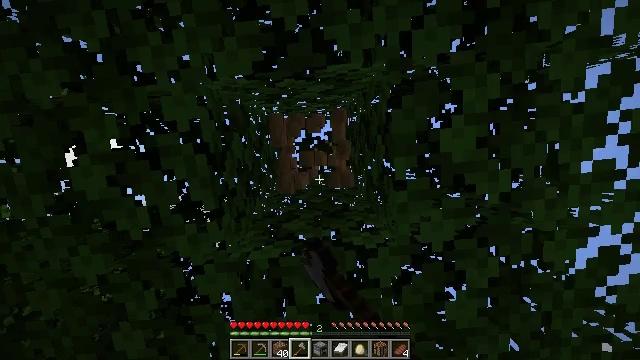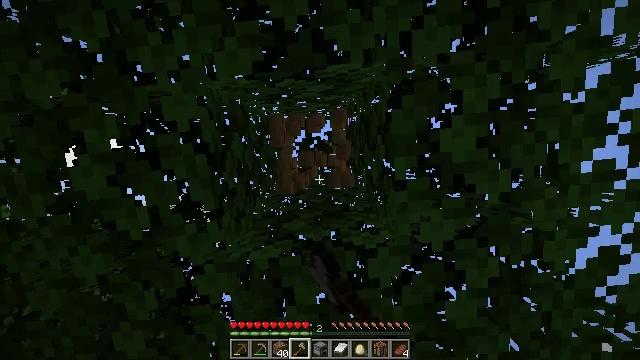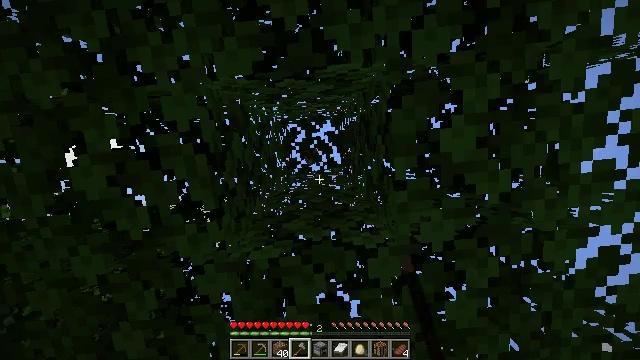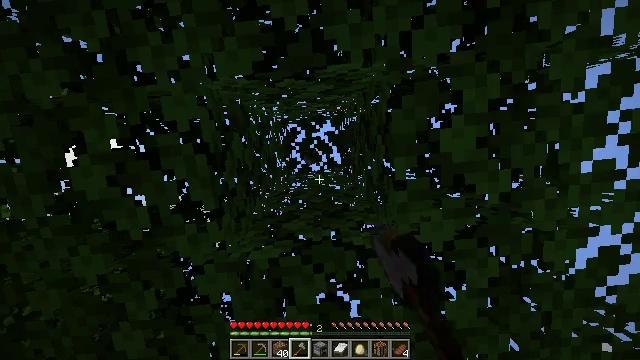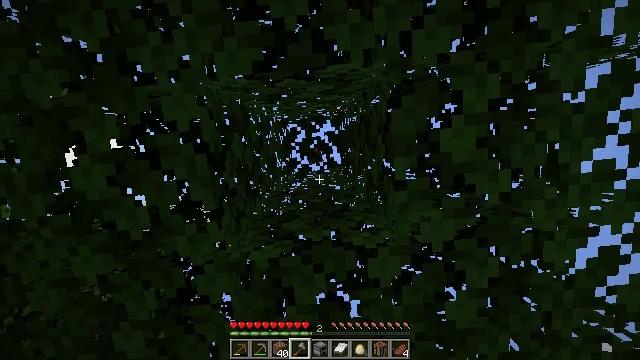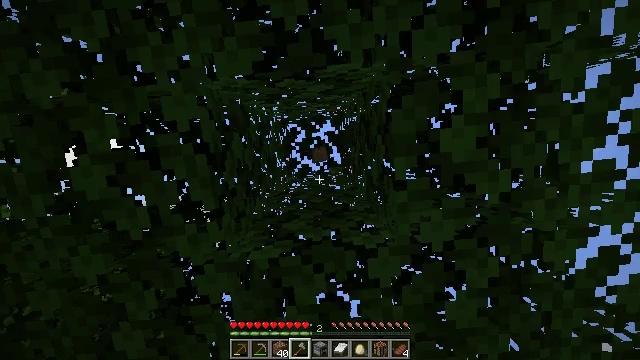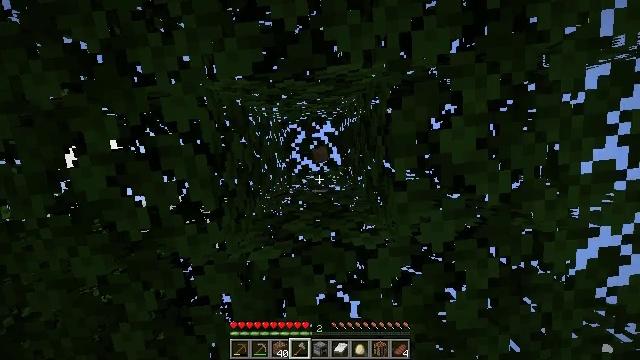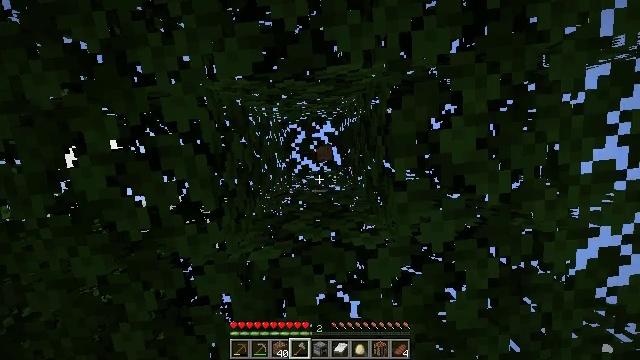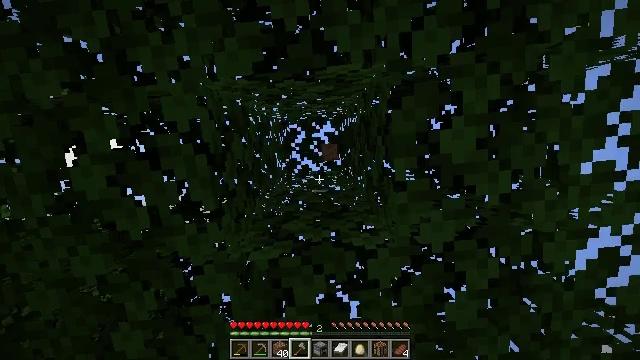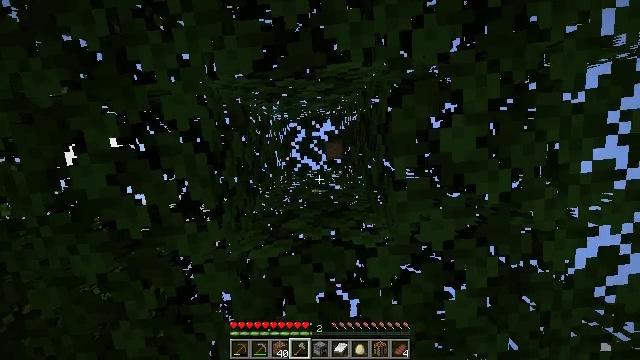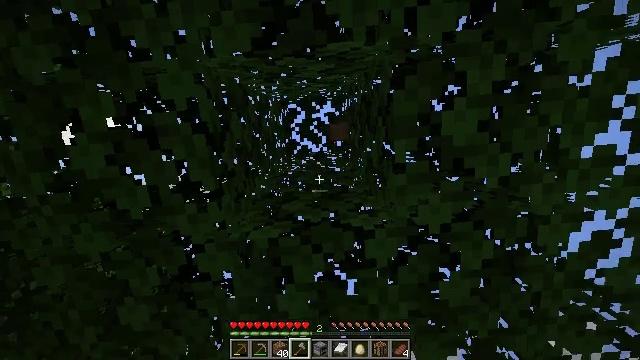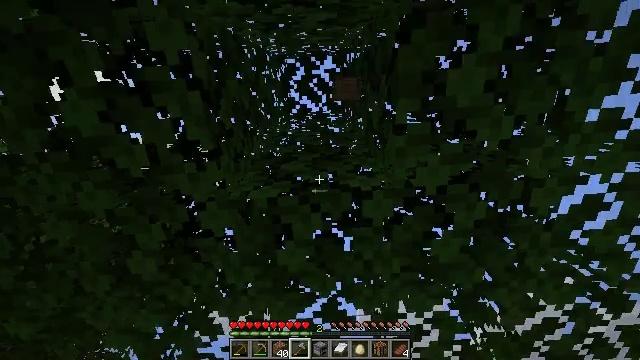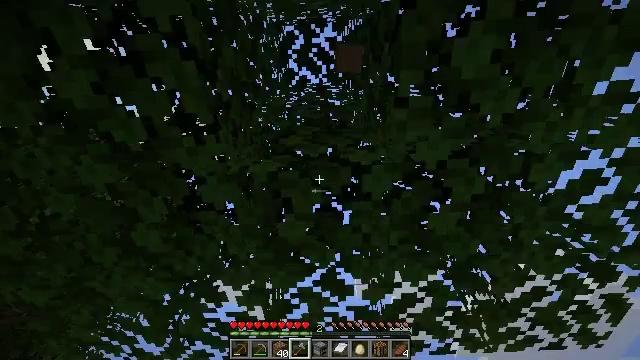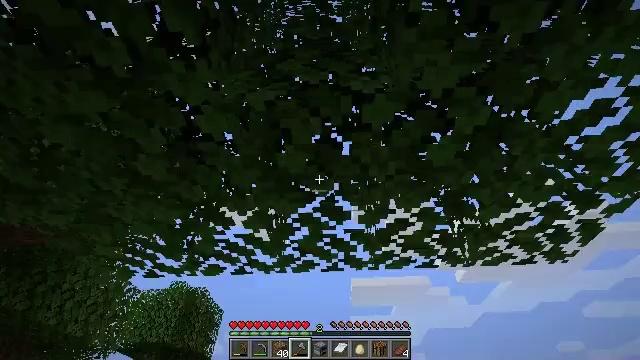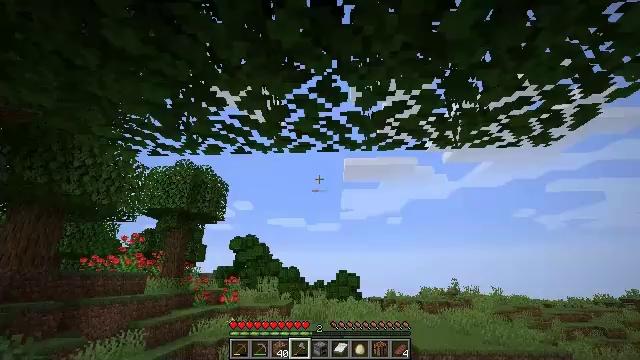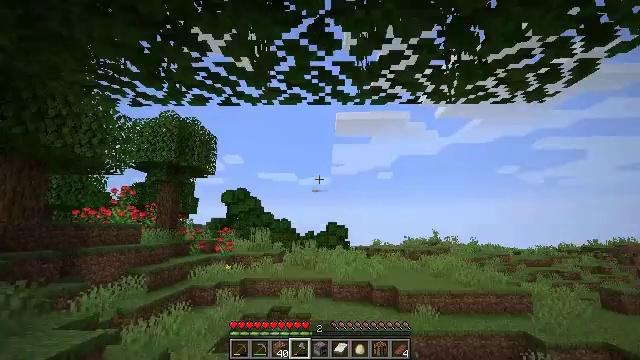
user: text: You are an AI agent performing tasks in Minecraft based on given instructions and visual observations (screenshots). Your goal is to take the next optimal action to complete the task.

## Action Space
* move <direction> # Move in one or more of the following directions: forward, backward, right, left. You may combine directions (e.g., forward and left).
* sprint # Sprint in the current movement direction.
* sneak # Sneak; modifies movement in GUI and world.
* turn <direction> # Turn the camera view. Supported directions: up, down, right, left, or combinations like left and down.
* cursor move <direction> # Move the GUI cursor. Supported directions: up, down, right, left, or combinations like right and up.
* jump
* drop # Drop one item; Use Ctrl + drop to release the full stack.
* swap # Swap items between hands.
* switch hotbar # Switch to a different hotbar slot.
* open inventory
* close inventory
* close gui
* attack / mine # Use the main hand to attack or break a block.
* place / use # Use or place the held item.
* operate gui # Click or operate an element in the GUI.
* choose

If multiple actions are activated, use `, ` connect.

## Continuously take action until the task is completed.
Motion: motion action
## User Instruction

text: Remove oak leaves from branches.
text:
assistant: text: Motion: attack / mine
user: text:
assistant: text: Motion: attack / mine
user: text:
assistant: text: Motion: attack / mine
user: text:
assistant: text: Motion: attack / mine
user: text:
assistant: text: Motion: attack / mine
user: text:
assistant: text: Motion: no_op
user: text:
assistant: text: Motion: no_op
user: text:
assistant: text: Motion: no_op
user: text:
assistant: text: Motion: no_op
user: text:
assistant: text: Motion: turn down
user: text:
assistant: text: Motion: turn down
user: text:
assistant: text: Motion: turn down
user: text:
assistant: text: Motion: turn down
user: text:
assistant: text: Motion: turn right and down
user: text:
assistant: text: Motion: turn right and down
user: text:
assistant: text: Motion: turn right and down
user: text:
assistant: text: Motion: turn right and down
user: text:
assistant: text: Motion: turn right and down
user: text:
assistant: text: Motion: turn right and down
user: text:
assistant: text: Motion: turn right and down
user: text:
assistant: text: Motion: turn right and down
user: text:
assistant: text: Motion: no_op
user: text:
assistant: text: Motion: no_op
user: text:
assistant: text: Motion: no_op
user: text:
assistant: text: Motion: no_op
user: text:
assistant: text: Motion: turn down
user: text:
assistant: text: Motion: no_op
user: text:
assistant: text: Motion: move forward
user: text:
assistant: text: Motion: move forward, turn right
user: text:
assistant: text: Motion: move forward